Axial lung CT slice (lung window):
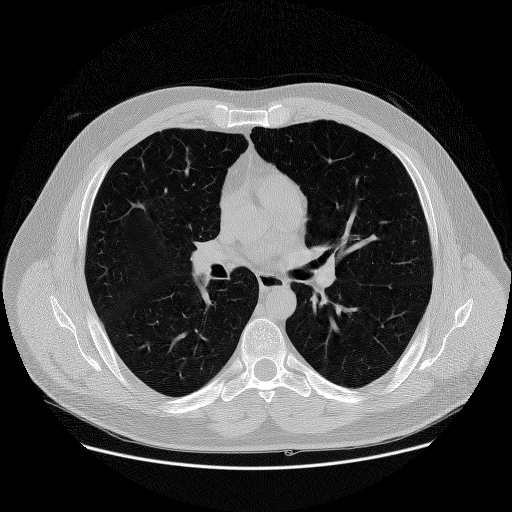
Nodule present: no